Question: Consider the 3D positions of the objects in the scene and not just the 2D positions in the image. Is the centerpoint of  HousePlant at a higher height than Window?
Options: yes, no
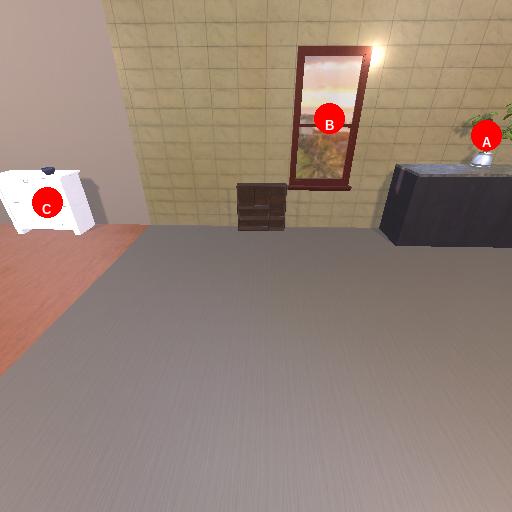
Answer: yes